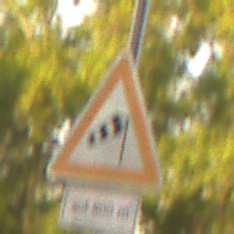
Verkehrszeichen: SeitenwindVonRechts
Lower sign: LaengeEinerStrecke5
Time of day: SunriseSunset
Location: Outdoor (RoadRail)
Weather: Clear
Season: NotSpecified
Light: Natural